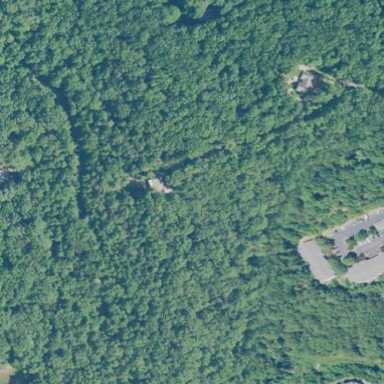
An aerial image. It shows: Beautiful woodland area.